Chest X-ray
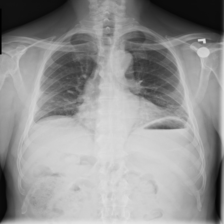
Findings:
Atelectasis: negative
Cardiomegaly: negative
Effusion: negative
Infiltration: negative
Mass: negative
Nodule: negative
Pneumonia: negative
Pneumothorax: negative
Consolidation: negative
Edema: negative
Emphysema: negative
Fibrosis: negative
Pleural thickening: negative
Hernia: negative